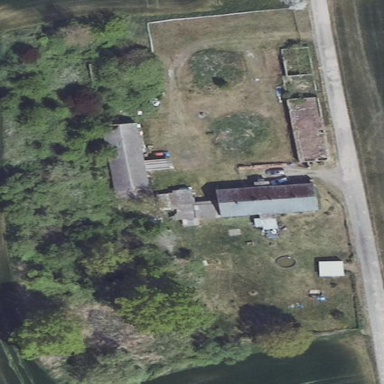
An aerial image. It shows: Farmyard area.